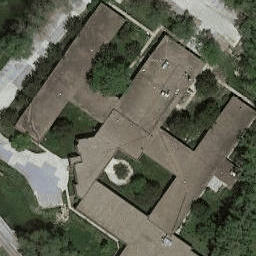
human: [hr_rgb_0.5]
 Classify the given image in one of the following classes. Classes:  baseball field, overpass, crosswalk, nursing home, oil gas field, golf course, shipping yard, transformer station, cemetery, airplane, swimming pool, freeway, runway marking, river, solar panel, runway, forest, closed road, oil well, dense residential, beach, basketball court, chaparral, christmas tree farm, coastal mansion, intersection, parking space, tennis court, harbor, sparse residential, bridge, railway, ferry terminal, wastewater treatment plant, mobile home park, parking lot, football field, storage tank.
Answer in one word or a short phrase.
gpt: nursing home